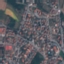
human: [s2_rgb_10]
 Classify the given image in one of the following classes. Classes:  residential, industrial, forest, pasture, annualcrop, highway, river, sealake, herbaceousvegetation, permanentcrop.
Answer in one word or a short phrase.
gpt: Residential